Field crop: tomato
Growth stage: 2
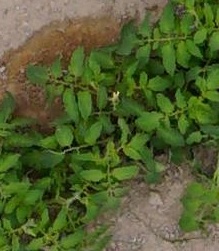
Species: tomato